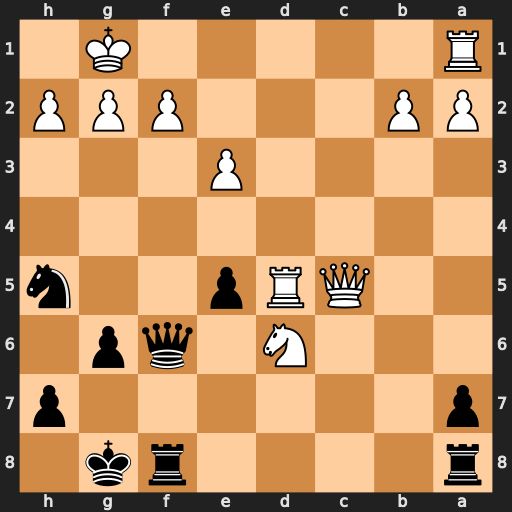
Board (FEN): r4rk1/p6p/3N1qp1/2QRp2n/8/4P3/PP3PPP/R5K1
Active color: b
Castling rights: -
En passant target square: -
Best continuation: Qxf2+ Kh1 Qf1+ Rxf1 Rxf1#